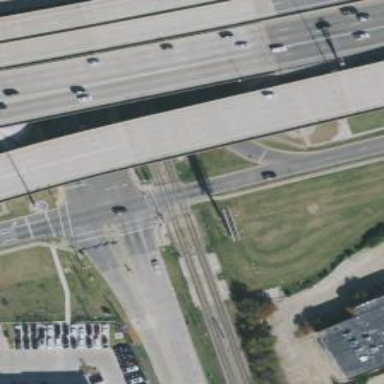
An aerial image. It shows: Light rail railway system with contact lines for electrification.